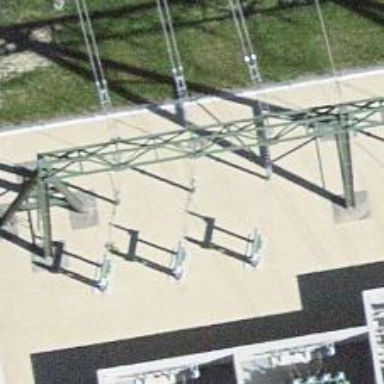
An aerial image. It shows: Three cables of power line.